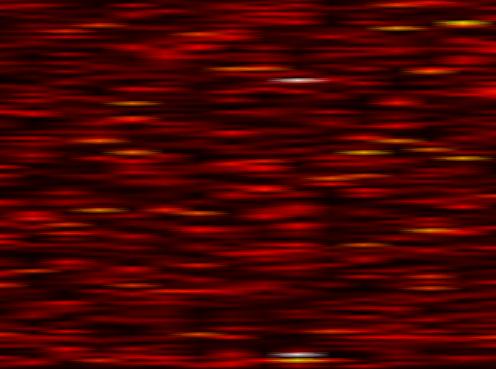
Label: WOLA